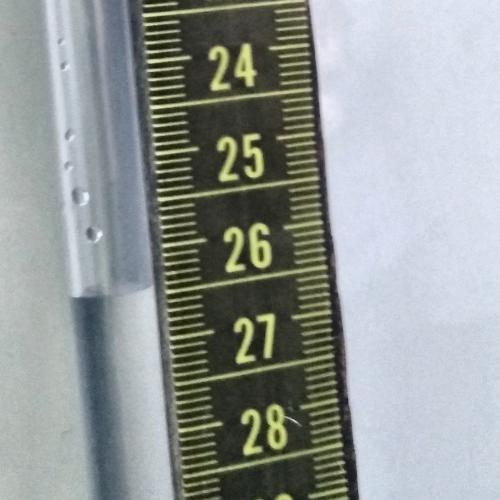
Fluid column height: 26.4 cm